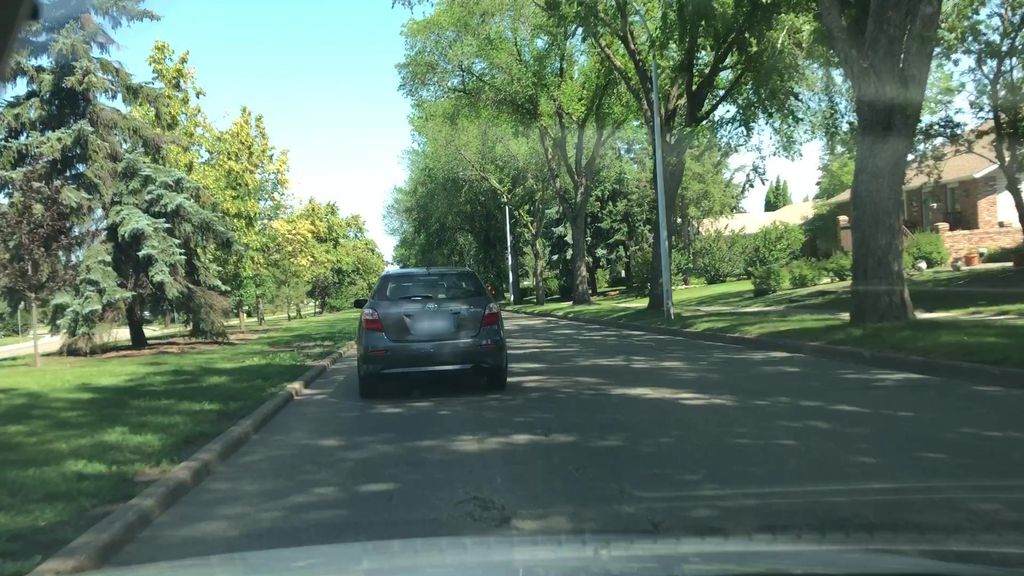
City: edmonton